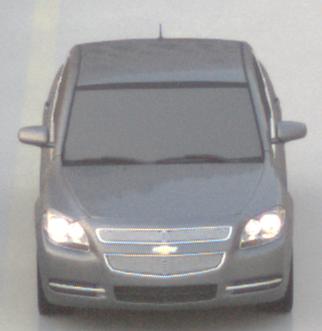
Make: Chevrolet
Model: Malibu 2.4
Detailed model: Malibu
Model produced from: 2012/07
Model produced until: 2014/08
Doors: 4
Color: gray
Road condition: wet road
Daytime: dawn
Contrast: low contrast